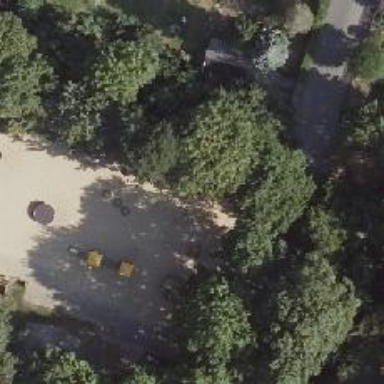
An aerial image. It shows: Playground with swings.